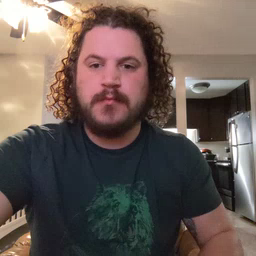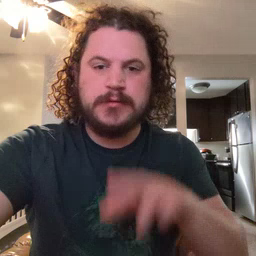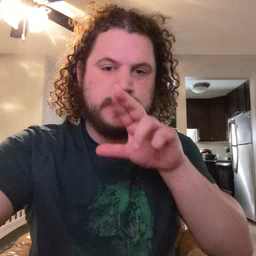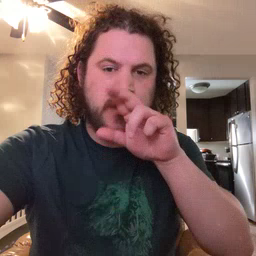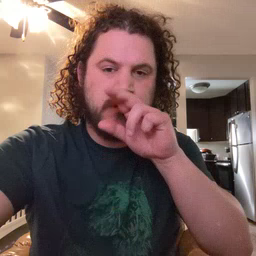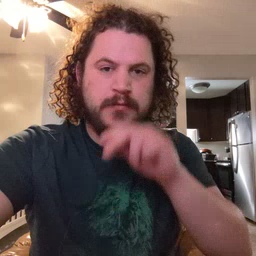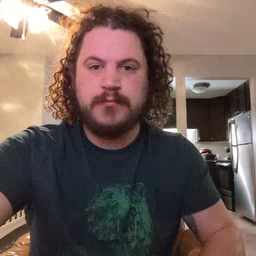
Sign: duck